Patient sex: F
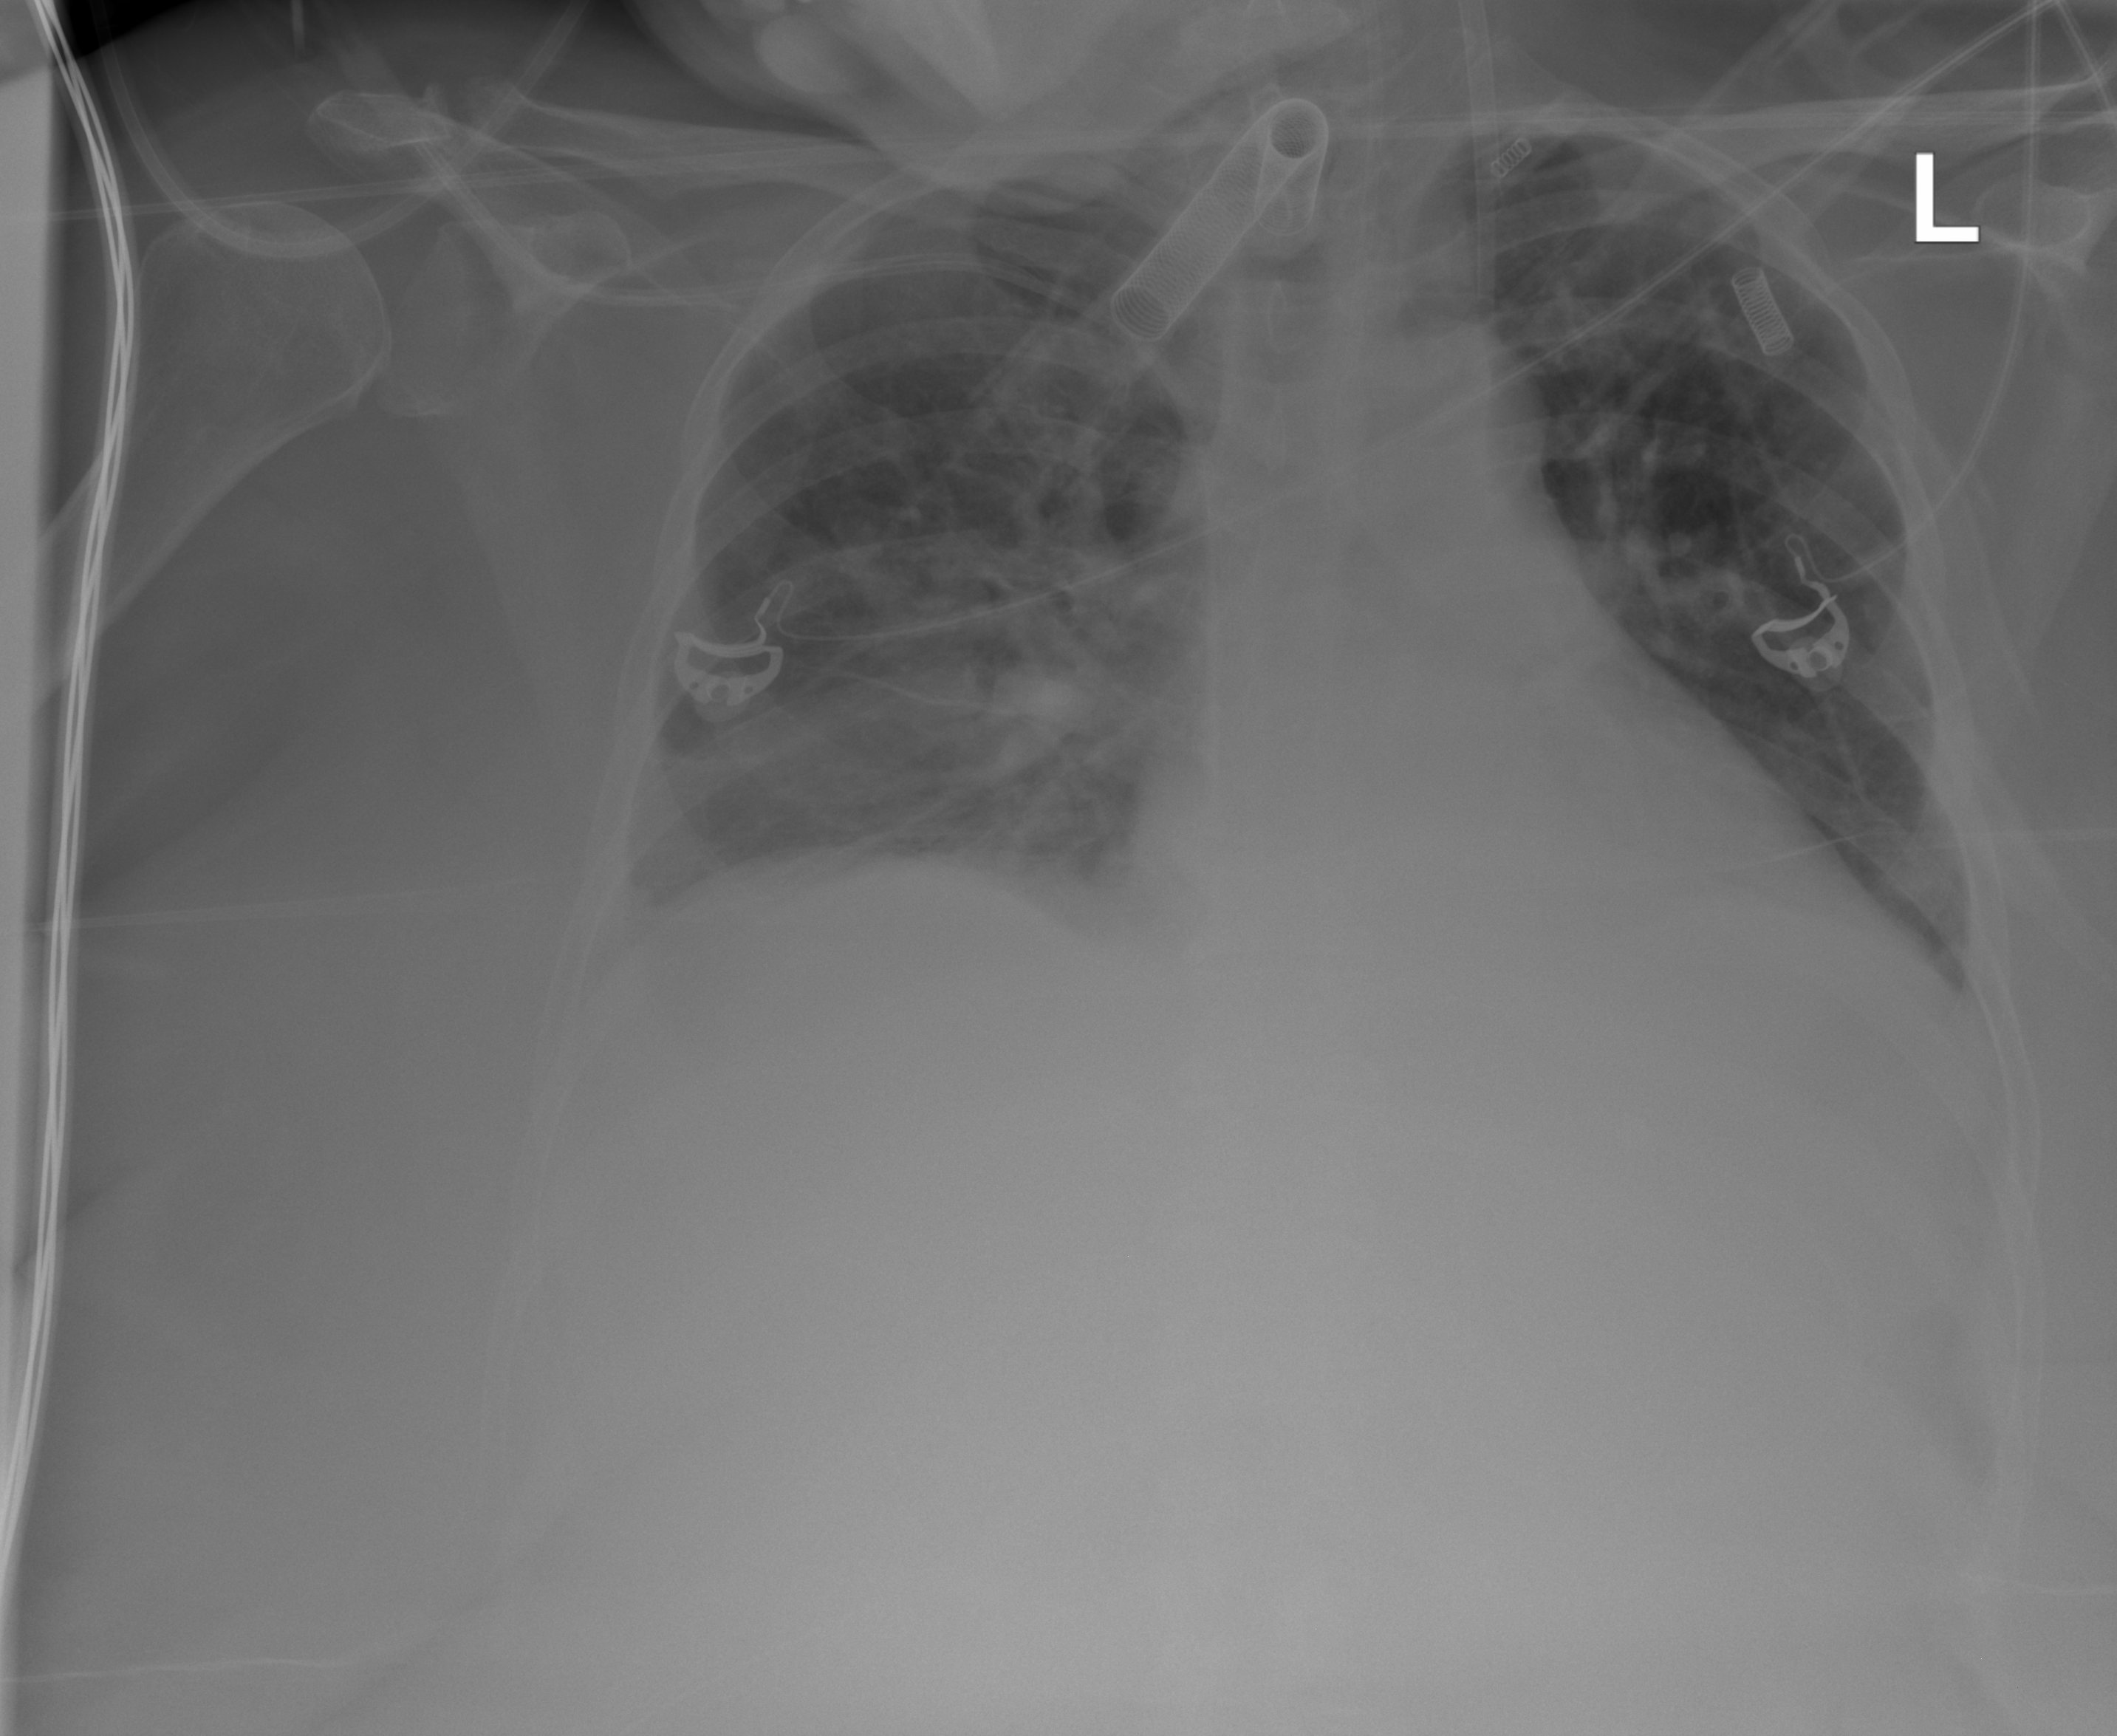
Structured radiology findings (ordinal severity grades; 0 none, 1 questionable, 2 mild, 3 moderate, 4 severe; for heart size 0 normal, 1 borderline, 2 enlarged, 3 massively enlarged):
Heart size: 1
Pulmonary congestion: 2
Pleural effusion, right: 2
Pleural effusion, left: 2
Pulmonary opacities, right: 0
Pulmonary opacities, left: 0
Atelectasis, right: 2
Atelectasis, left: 0